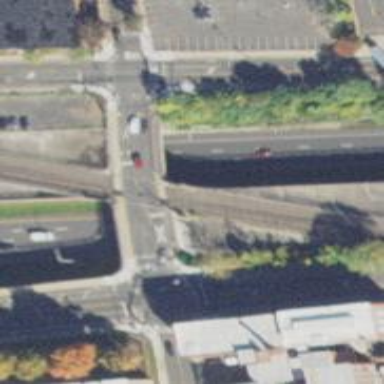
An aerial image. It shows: Railway level crossing.